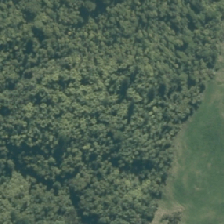
Land cover: broadleaved_indigenous_hardwood